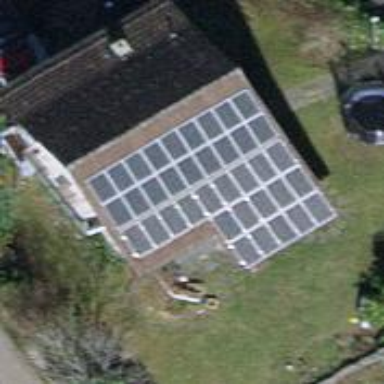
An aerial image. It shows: Solar photovoltaic panel generator on roof of building.